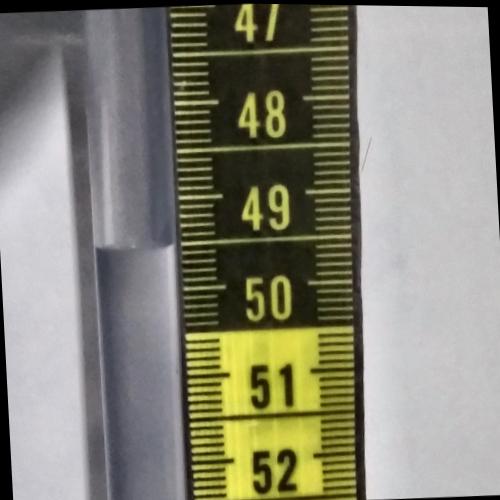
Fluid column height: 49.5 cm